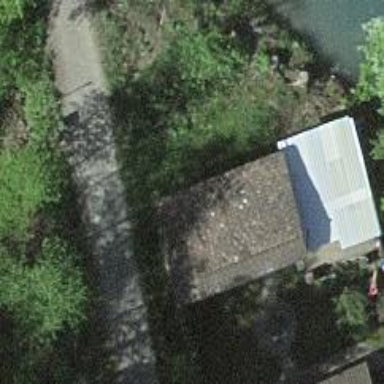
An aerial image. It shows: Hut.